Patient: sex F, age 26
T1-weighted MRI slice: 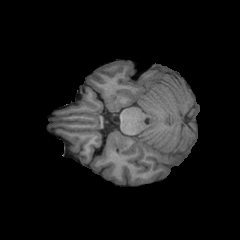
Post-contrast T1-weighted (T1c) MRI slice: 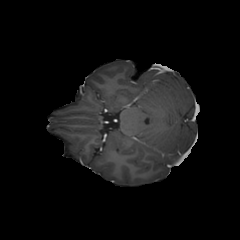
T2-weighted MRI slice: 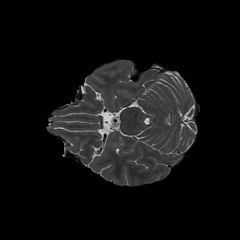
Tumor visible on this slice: no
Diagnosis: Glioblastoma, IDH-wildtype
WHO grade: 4